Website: home-depot
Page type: customer-info-address
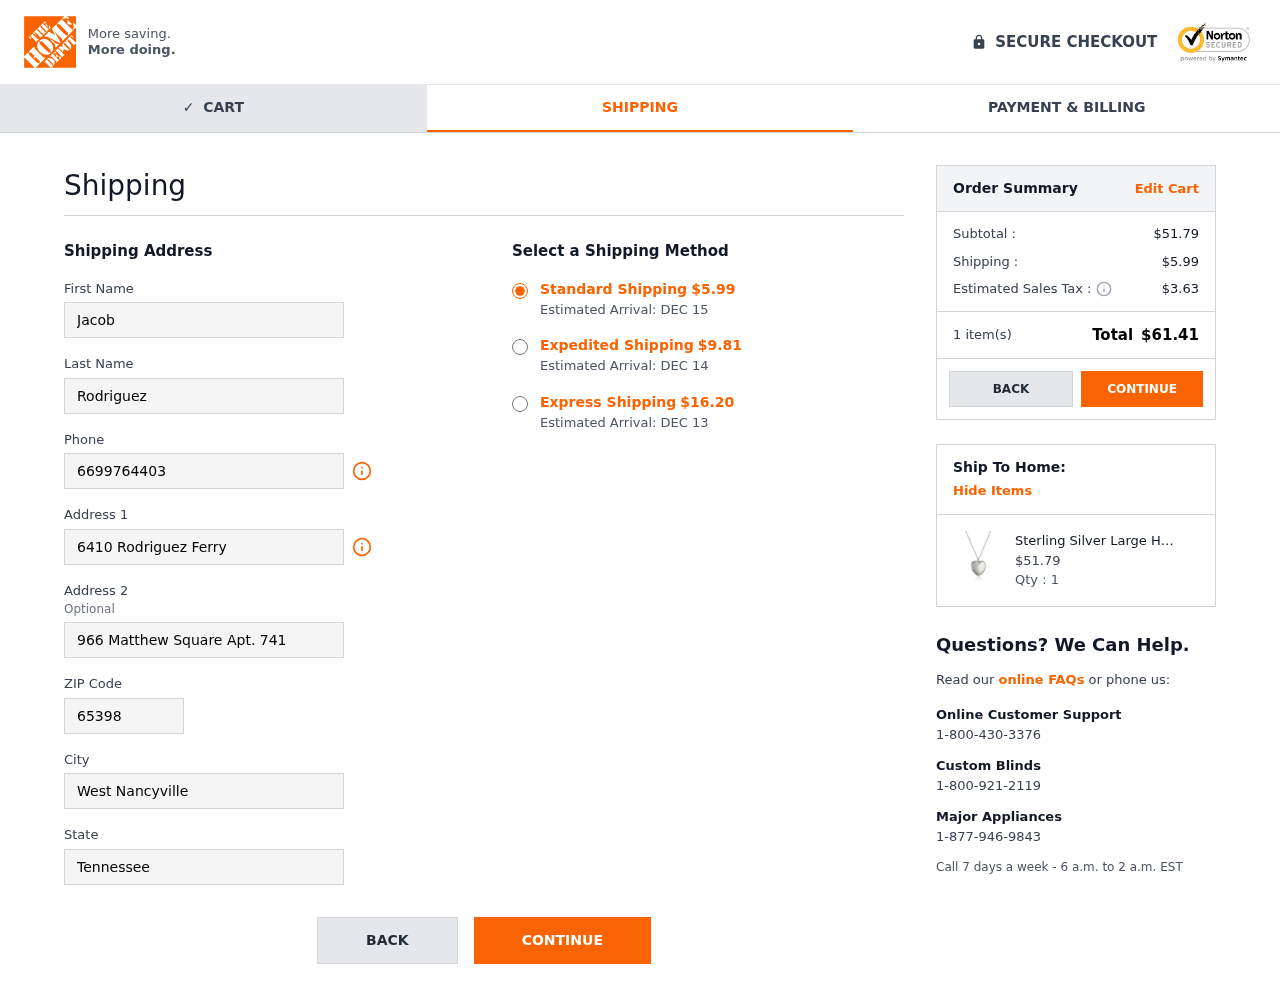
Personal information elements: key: PII_CITY
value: West Nancyville
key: PII_FIRSTNAME
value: Jacob
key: PII_LASTNAME
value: Rodriguez
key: PII_PHONE
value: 6699764403
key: PII_POSTCODE
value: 65398
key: PII_STATE
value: Tennessee
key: PII_STREET
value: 6410 Rodriguez Ferry
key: PII_STREET2
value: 966 Matthew Square Apt. 741
Product elements: key: PRODUCT1_NAME
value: Sterling Silver Large Hand Engraved Floral Heart Pendant with Satin and Polished Finish Locket Neckl
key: PRODUCT1_PRICE
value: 51.79
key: PRODUCT1_QUANTITY
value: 1
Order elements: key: ORDER_SHIPPING_COST
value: $5.99
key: ORDER_DELIVERY_DATE
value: Estimated Arrival: DEC 15
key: ORDER_SHIPPING_COST_EXPEDITED
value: $9.81
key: ORDER_DELIVERY_DATE_EXPEDITED
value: Estimated Arrival: DEC 14
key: ORDER_SHIPPING_COST_EXPRESS
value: $16.20
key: ORDER_DELIVERY_DATE_EXPRESS
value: Estimated Arrival: DEC 13
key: ORDER_SUBTOTAL
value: $51.79
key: ORDER_TAX
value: $3.63
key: ORDER_NUM_ITEMS
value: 1 item(s)
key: ORDER_TOTAL
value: $61.41